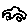
Label: car